Field crop: maize
Growth stage: 2
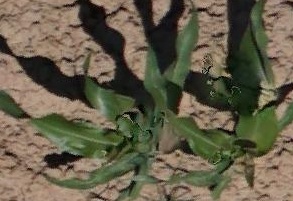
Species: maize